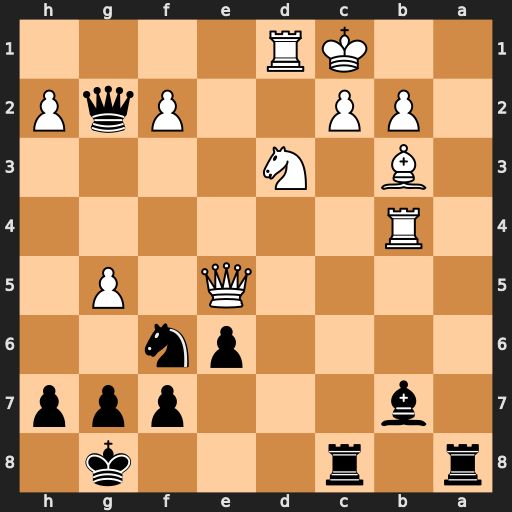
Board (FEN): r1r3k1/1b3ppp/4pn2/4Q1P1/1R6/1B1N4/1PP2PqP/2KR4
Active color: b
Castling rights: -
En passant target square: -
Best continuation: Ra1+ Kd2 Ne4+ Rxe4 Rxd1+